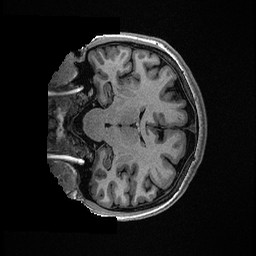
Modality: T1w
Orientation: coronal
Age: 34
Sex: female
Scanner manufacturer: ge
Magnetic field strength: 3 T
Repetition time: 0.006952 s
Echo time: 0.00292 s